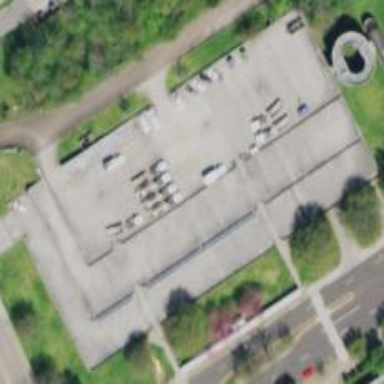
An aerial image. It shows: Multi-storey parking building.